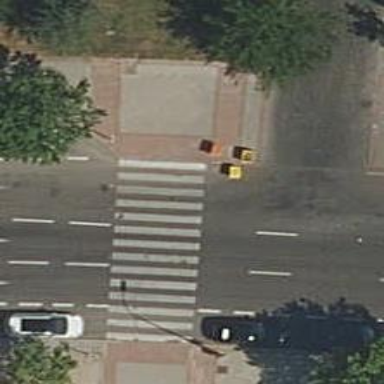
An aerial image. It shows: Zebra crossing on the road.